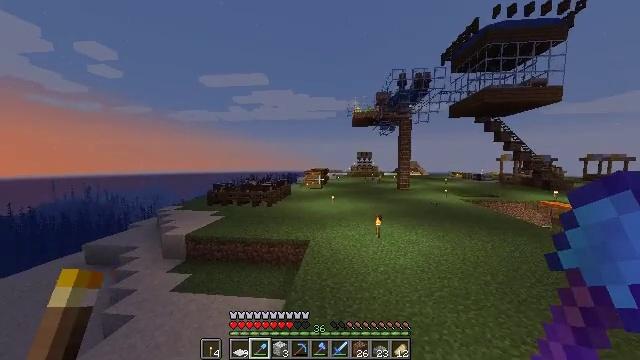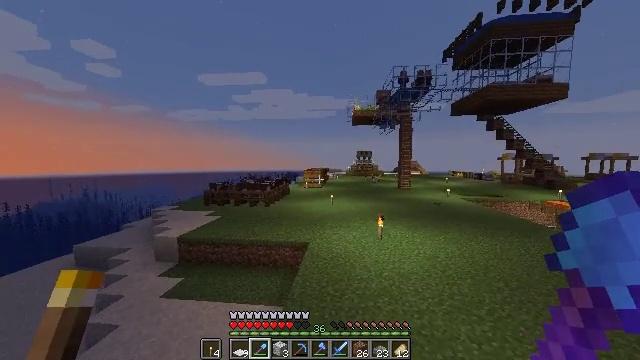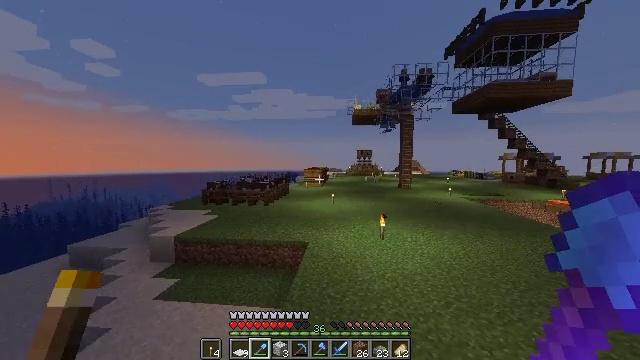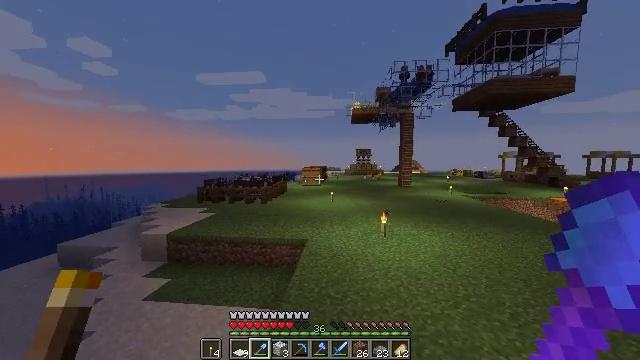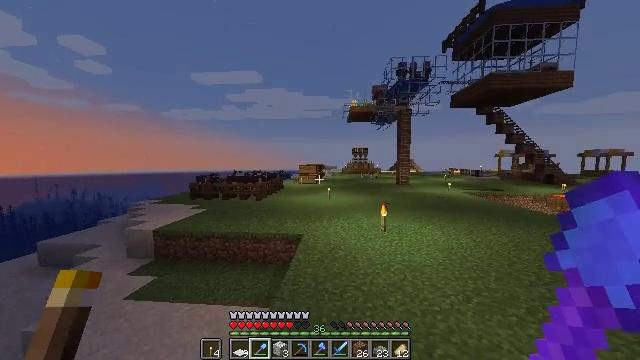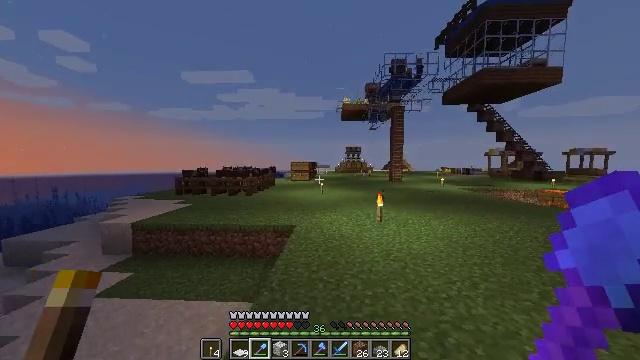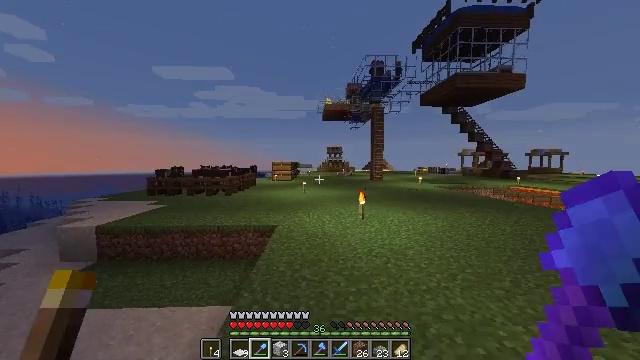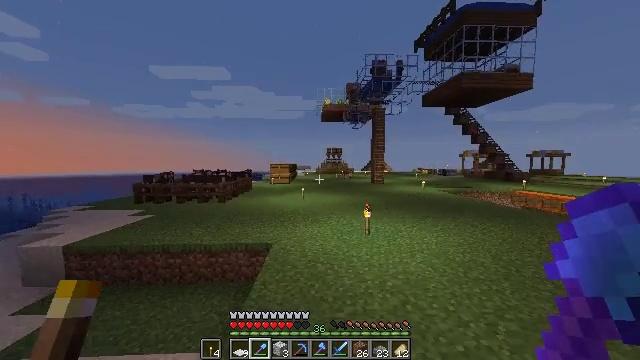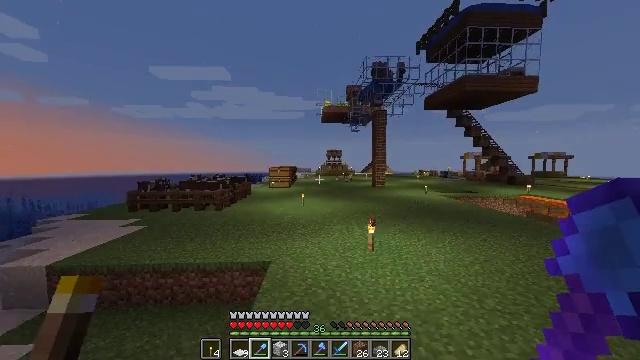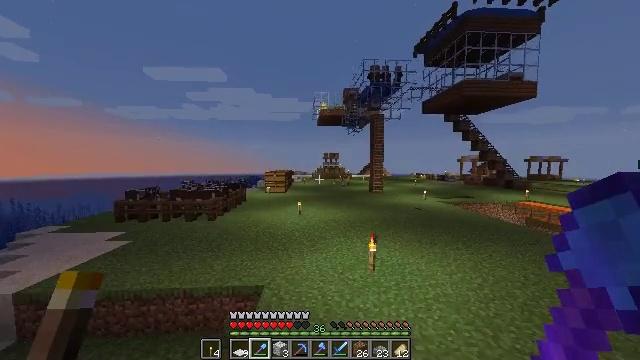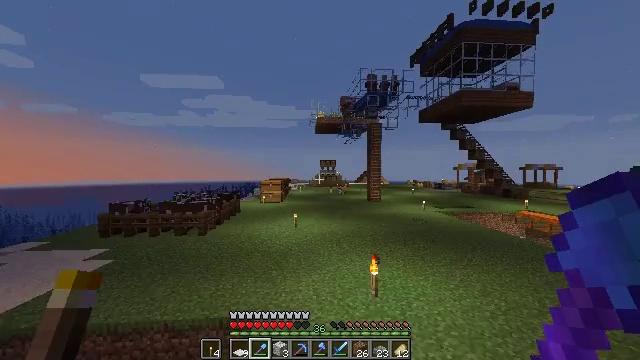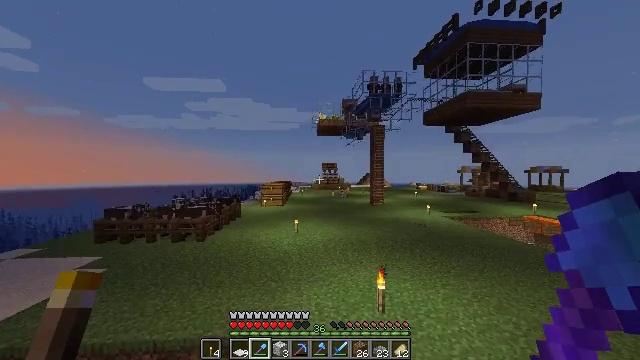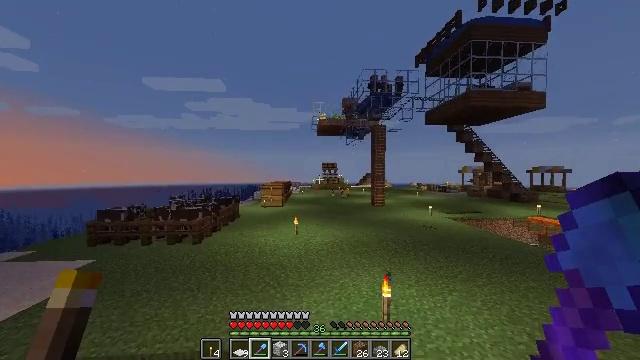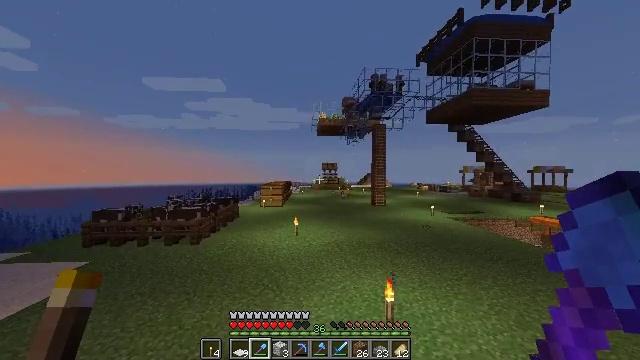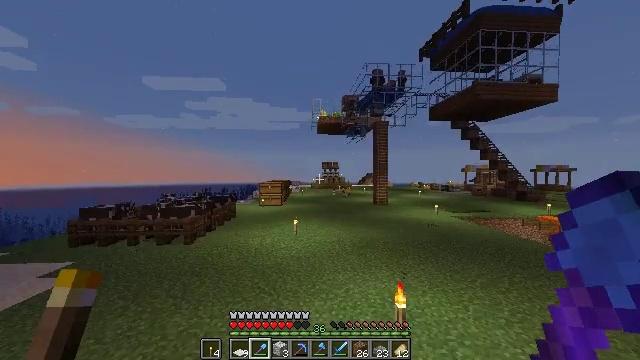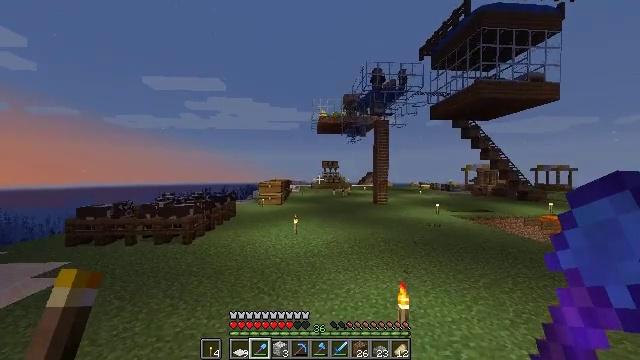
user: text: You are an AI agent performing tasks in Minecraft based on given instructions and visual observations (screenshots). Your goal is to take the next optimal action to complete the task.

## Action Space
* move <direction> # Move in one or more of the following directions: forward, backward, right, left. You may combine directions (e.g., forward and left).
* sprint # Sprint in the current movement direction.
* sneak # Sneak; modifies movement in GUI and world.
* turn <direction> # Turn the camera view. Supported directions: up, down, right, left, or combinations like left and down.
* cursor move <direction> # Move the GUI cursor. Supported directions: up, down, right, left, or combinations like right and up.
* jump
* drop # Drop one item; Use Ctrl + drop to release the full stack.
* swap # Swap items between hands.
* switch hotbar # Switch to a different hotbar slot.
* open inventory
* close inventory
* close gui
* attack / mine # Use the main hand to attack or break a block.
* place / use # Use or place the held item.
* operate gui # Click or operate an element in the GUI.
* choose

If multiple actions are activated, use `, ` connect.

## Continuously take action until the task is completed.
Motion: motion action
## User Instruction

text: Remove a stone shovel from the inventory.
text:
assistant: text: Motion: move forward, jump
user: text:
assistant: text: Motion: move forward, jump
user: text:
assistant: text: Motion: move forward, jump
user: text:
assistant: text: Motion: move forward, jump
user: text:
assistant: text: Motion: move forward, sprint, turn right, jump
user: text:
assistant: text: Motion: move forward, sprint, turn right, jump
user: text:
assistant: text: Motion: move forward, sprint, jump
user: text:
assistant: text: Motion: move forward, sprint, jump
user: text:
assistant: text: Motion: move forward, sprint, jump
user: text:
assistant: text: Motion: move forward, turn up, jump
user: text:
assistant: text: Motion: move forward, jump
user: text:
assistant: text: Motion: move forward, jump
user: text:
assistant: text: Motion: move forward, jump
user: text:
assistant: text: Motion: move forward, jump
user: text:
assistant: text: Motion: move forward, jump
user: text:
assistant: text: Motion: move forward, jump
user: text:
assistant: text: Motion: move forward, sprint, jump
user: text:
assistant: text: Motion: move forward, sprint, jump
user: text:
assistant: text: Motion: move forward, sprint, jump
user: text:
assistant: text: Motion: move forward, sprint, jump
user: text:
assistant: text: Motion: move forward, jump
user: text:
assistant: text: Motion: move forward, jump
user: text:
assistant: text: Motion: move forward, jump
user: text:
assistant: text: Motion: move forward, jump
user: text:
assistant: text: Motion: move forward, turn left, jump
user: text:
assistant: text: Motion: move forward, turn left and down, jump
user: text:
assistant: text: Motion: move forward, turn left, jump
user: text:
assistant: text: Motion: move forward, turn left, jump
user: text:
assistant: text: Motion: move forward, turn left and down, jump
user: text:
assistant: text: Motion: move forward, sprint, jump